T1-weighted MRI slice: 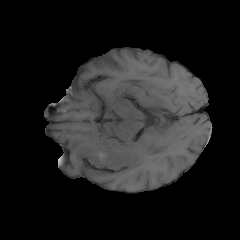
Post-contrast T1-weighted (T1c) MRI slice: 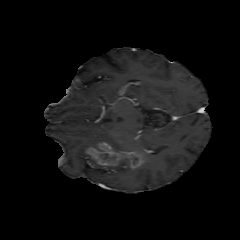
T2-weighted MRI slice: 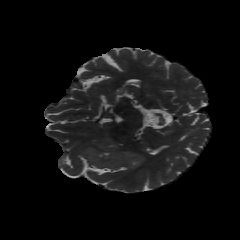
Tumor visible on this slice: yes